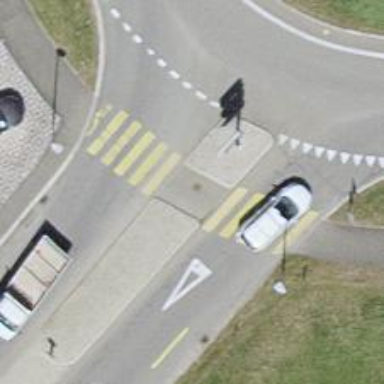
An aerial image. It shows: Zebra crossing on the road.